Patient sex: M
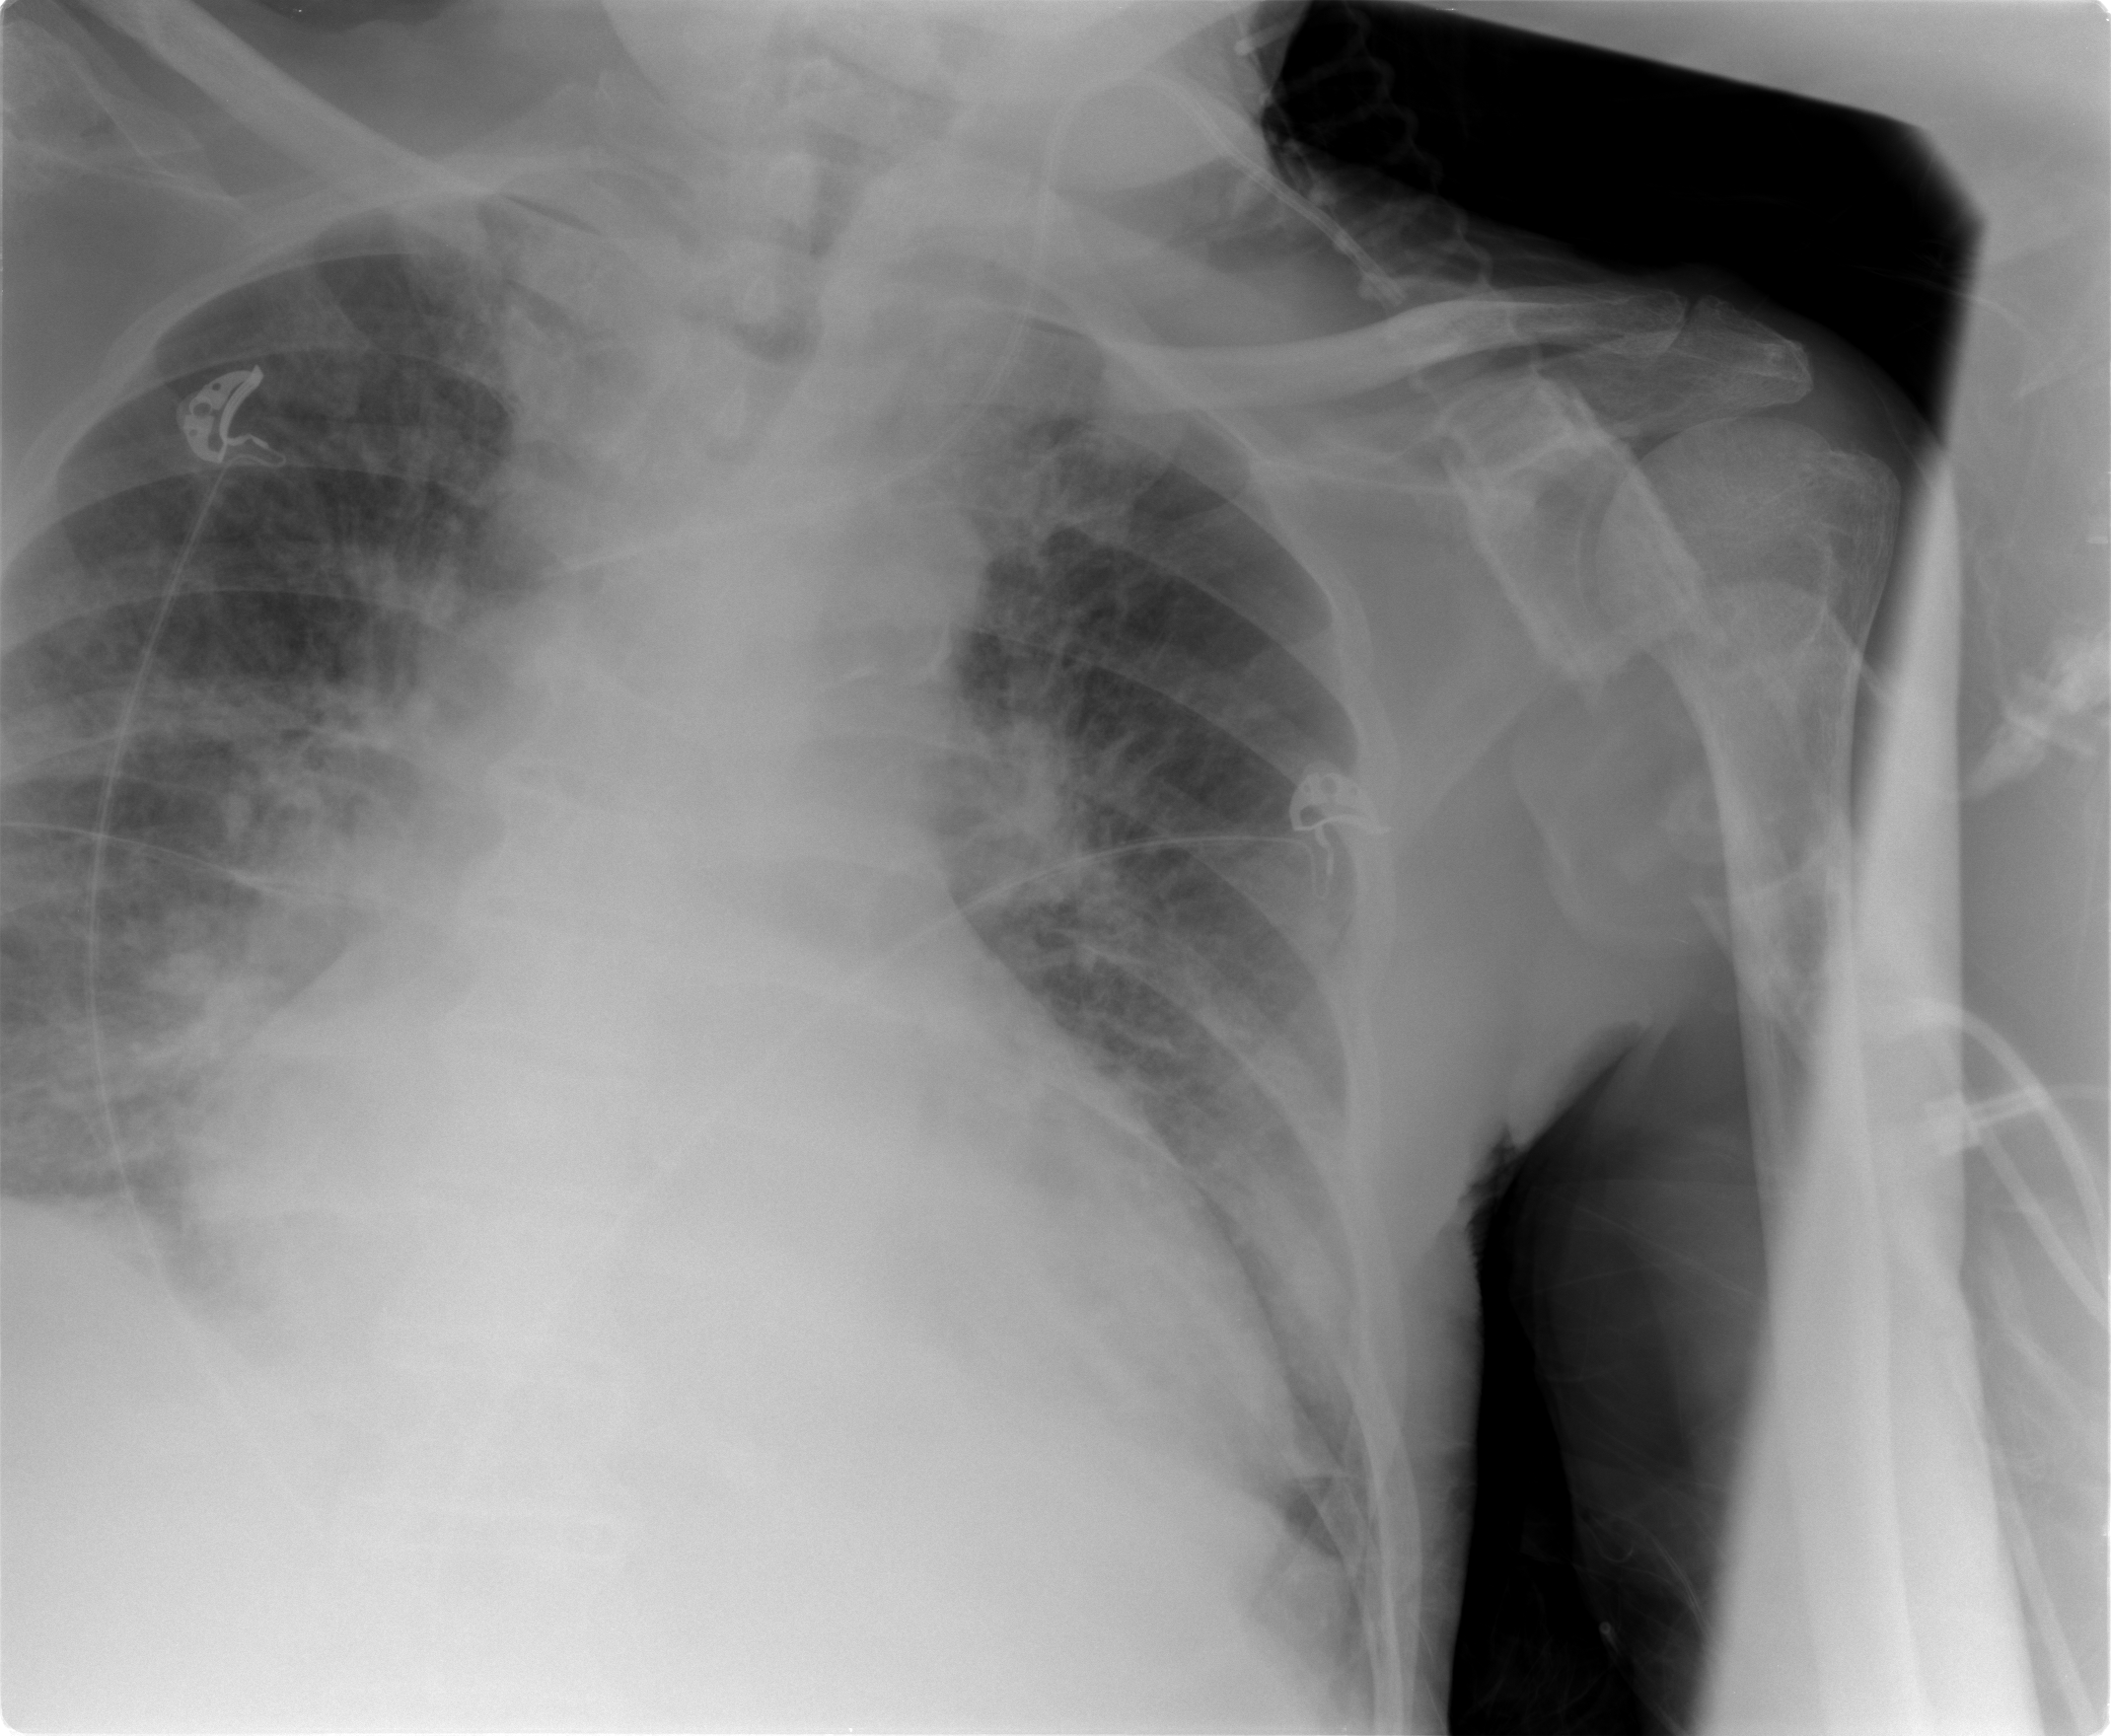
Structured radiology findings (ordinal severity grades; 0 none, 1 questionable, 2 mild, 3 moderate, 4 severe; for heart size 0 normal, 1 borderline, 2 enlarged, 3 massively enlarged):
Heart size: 2
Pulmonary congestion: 2
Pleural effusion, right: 2
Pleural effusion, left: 1
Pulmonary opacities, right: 2
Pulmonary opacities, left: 2
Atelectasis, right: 2
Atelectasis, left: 2